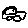
Label: car